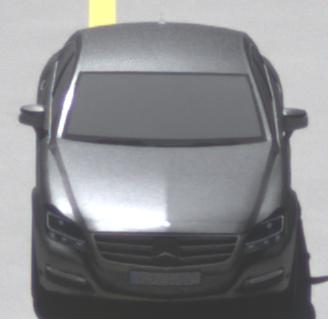
Make: Mercedes-Benz
Model: CLS Coupé 350
Detailed model: CLS-Class (218) Coupé
Model produced from: 2011/01
Model produced until: 2014/07
Doors: 4
Color: gray
Road condition: wet road
Daytime: midday
Contrast: high contrast